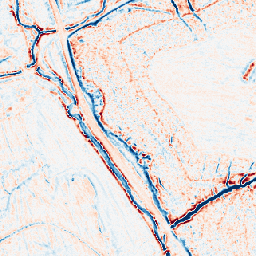
Category: edge_preserving
Decomposition family: bilateral
Decomposition parameters: d: 9
sigma_color: 150
sigma_space: 100
Upsampling method: area
Upsampling parameters: scale: 8
Upsampling scale: 8